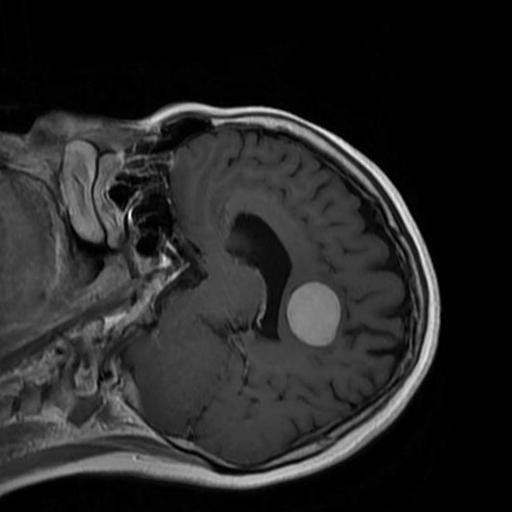
Label: brain_menin